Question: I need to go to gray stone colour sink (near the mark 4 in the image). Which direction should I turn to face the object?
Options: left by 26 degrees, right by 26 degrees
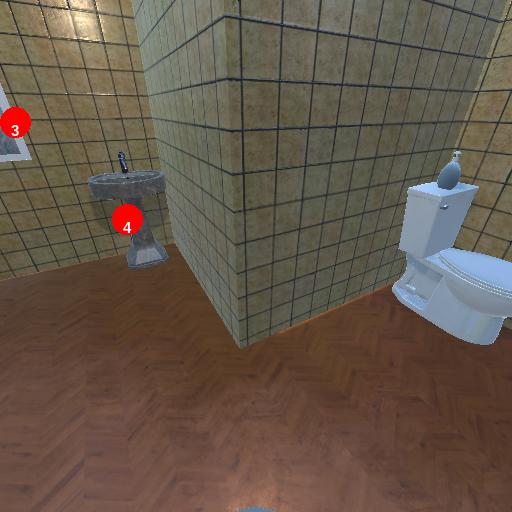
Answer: left by 26 degrees